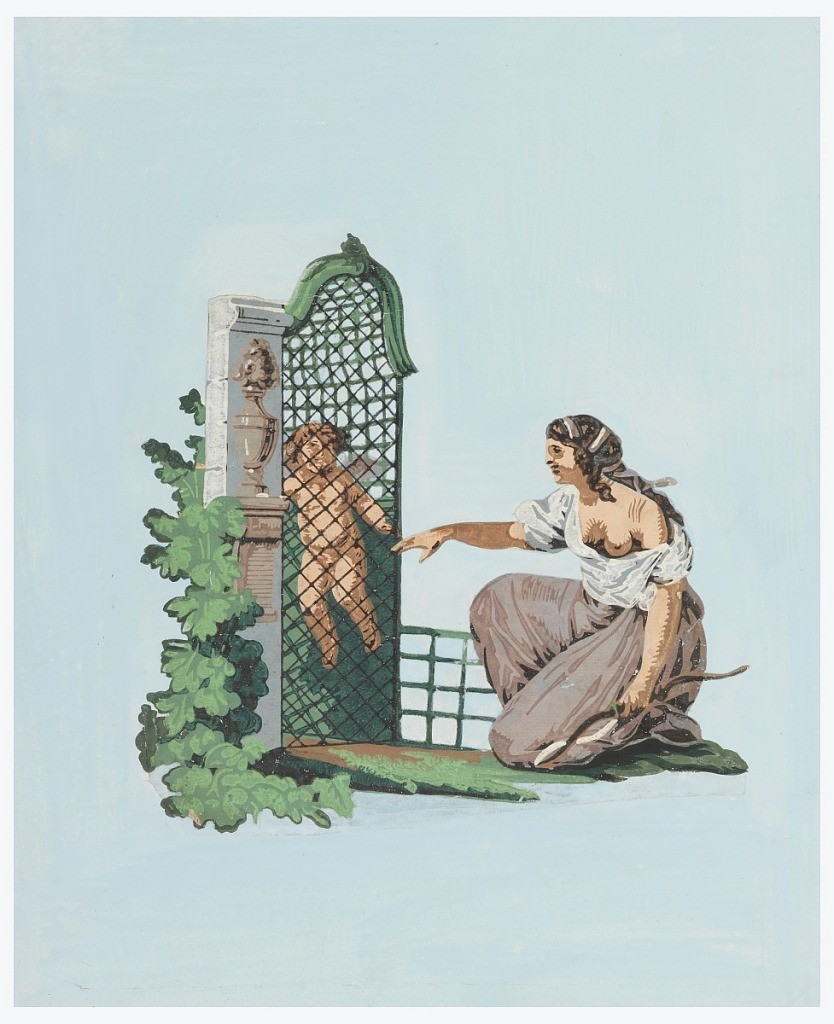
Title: Ornament
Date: ca. 1820
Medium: Block printed on handmade paper
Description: Kneeling female figure before a cage formed by trellis-work, in which a cupid is imprisoned. Pasted on a blue-colored support.